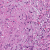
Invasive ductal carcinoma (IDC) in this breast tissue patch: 0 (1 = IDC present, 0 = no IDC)